Question: I am plotting a graph, attach is fig(1) with the lc palette, It is working well. However, when I am setting a box outside it, it changes all color to red only.
How can I draw shapes outside the plot so that plot does not change its colors?
Note: I have to draw different shapes depending on crystal shapes not only a cube.
I have a data file (data.dat) that has 4 columns and a second file(plot.dat) which has three columns(positions only)
i am using the following command
splot "data.dat" u 5:6:7:4 with l lw 4 lc palette notitle, "plot.dat" u 1:2:3 w l
[]
<URL>
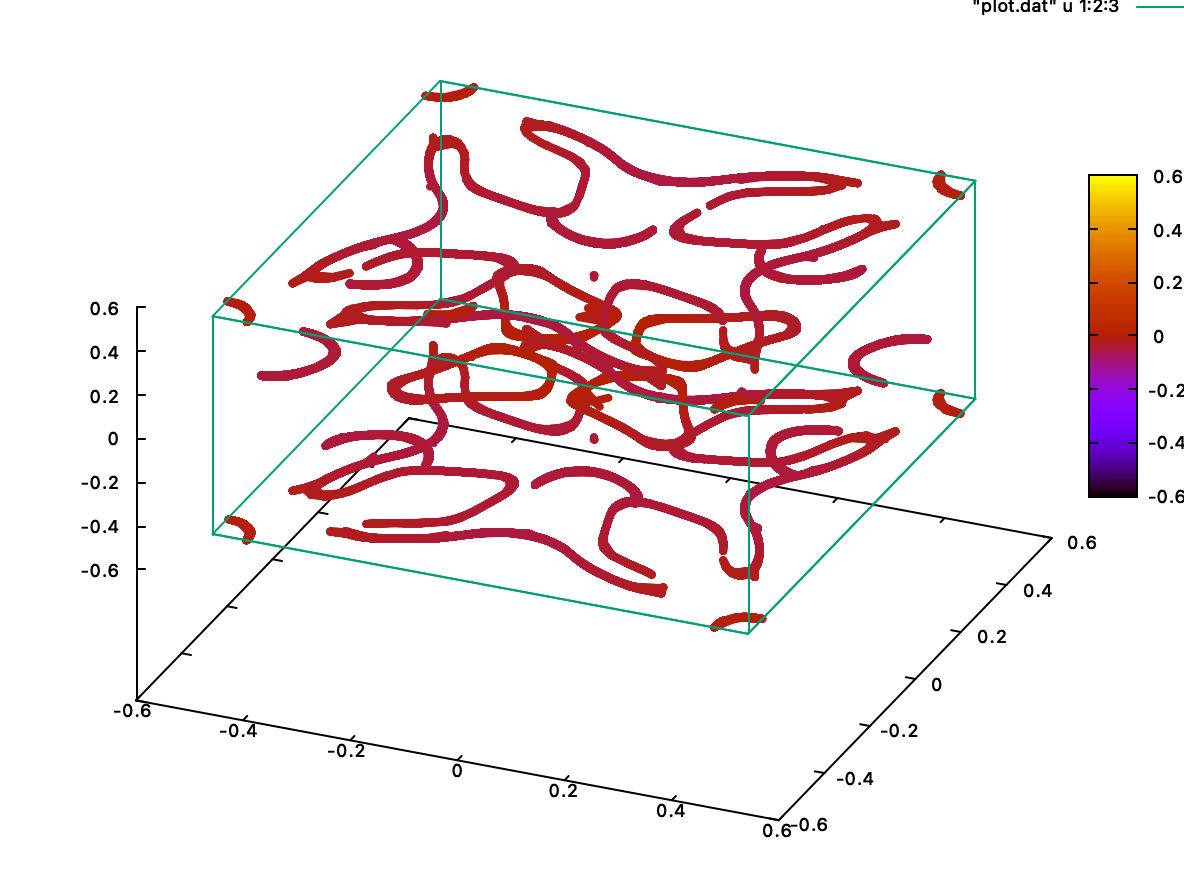
Answer: The full range of colors 'cbrange' in the palette is mapped to some particular range of z-values. By default it gets the same range as the z-values used in the plot. So in your first figure you can see that both the z values of the plot and the color values of the palette run from -0.6 to +0.6. Your plot command 'splot "data.dat" u 5:6:7:4 with l lw 4 lc palette' takes a value from column 4, let's say 0, and looks up in the palette range what color that maps to. Since 0 is right in the middle of the 'cbrange', it gets assigned the midpoint color. In other words, the tic labels on the color bar tell you what range of colors will be used to map values taken from column 4. Apparently all of your column 4 values are near zero, since they all come out roughly the same color.
In your second plot you must have taken z coordinates from a different place. Whatever it was, it is now being used to set different default limits to the range of palette colors 'cbrange'. You can see that instead of [-0.6 : 0.6] the range has become [-0.05 : 0.01]. If you want to instead keep the same range of color values as your first plot, all you have to do is set that range explicitly rather than letting the program change it to match a new set of z values:
'''
set cbrange [-0.6 : 0.6]
'''
Typically if you are plotting a bunch of different data sets and want a consistent coloring, you would choose the 'cbrange' in advance and set it to that for all the plots.